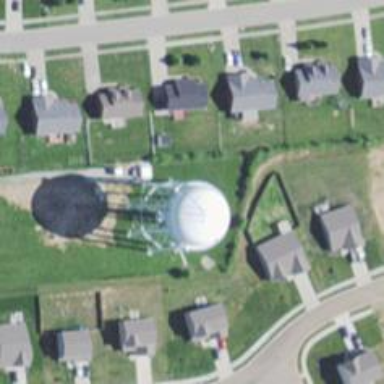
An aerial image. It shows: Water tower that is man-made.